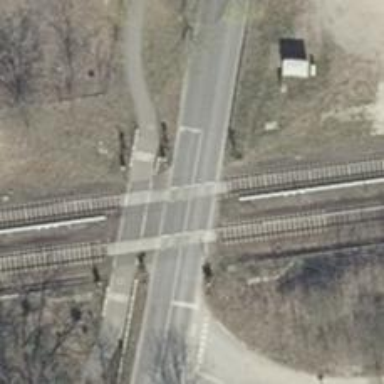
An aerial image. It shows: Level crossing with lights at the railway.